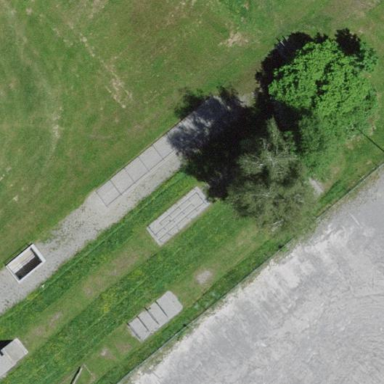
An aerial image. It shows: Obstacle course within military site.